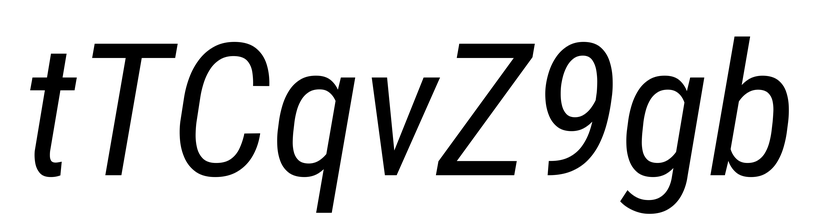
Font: Roboto-Italic_Condensed_Italic